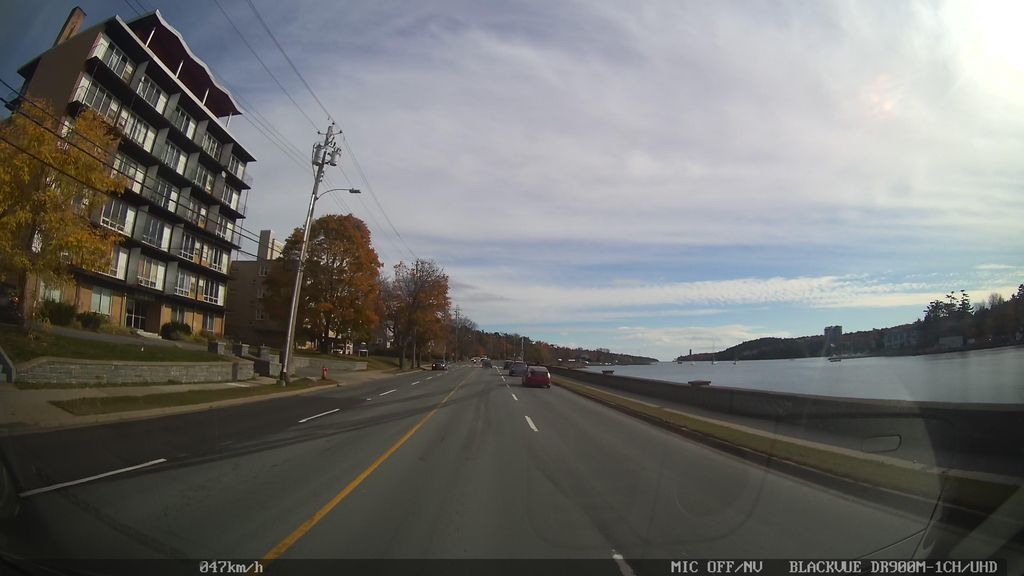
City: halifax